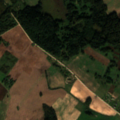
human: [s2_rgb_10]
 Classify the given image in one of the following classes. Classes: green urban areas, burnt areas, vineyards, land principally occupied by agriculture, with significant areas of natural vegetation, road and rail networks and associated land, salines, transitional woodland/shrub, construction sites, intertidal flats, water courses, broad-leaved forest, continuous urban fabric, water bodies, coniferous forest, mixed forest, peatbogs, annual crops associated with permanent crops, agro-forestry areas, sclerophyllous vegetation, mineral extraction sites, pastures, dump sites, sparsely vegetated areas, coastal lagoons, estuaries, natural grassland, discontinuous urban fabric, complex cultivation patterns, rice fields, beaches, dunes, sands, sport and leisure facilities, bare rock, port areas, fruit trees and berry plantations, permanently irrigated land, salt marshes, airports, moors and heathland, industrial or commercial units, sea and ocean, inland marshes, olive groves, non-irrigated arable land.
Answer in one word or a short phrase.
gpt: non-irrigated arable land, complex cultivation patterns, land principally occupied by agriculture, with significant areas of natural vegetation, mixed forest, transitional woodland/shrub